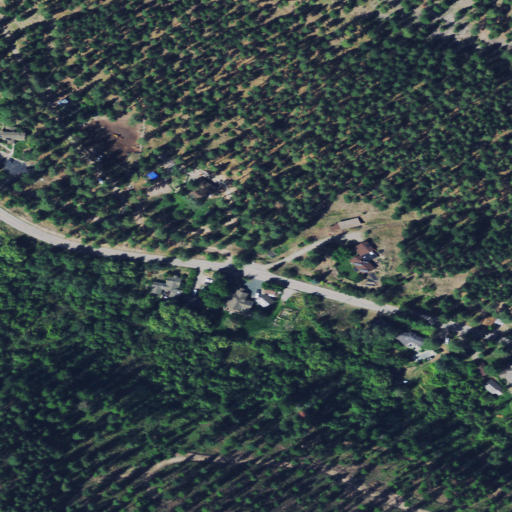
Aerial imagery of valley in Montana named Crazy Canyon containing evergreen forest, open development, low intensity development, and pasture